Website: crate-barrel
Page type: billing-address
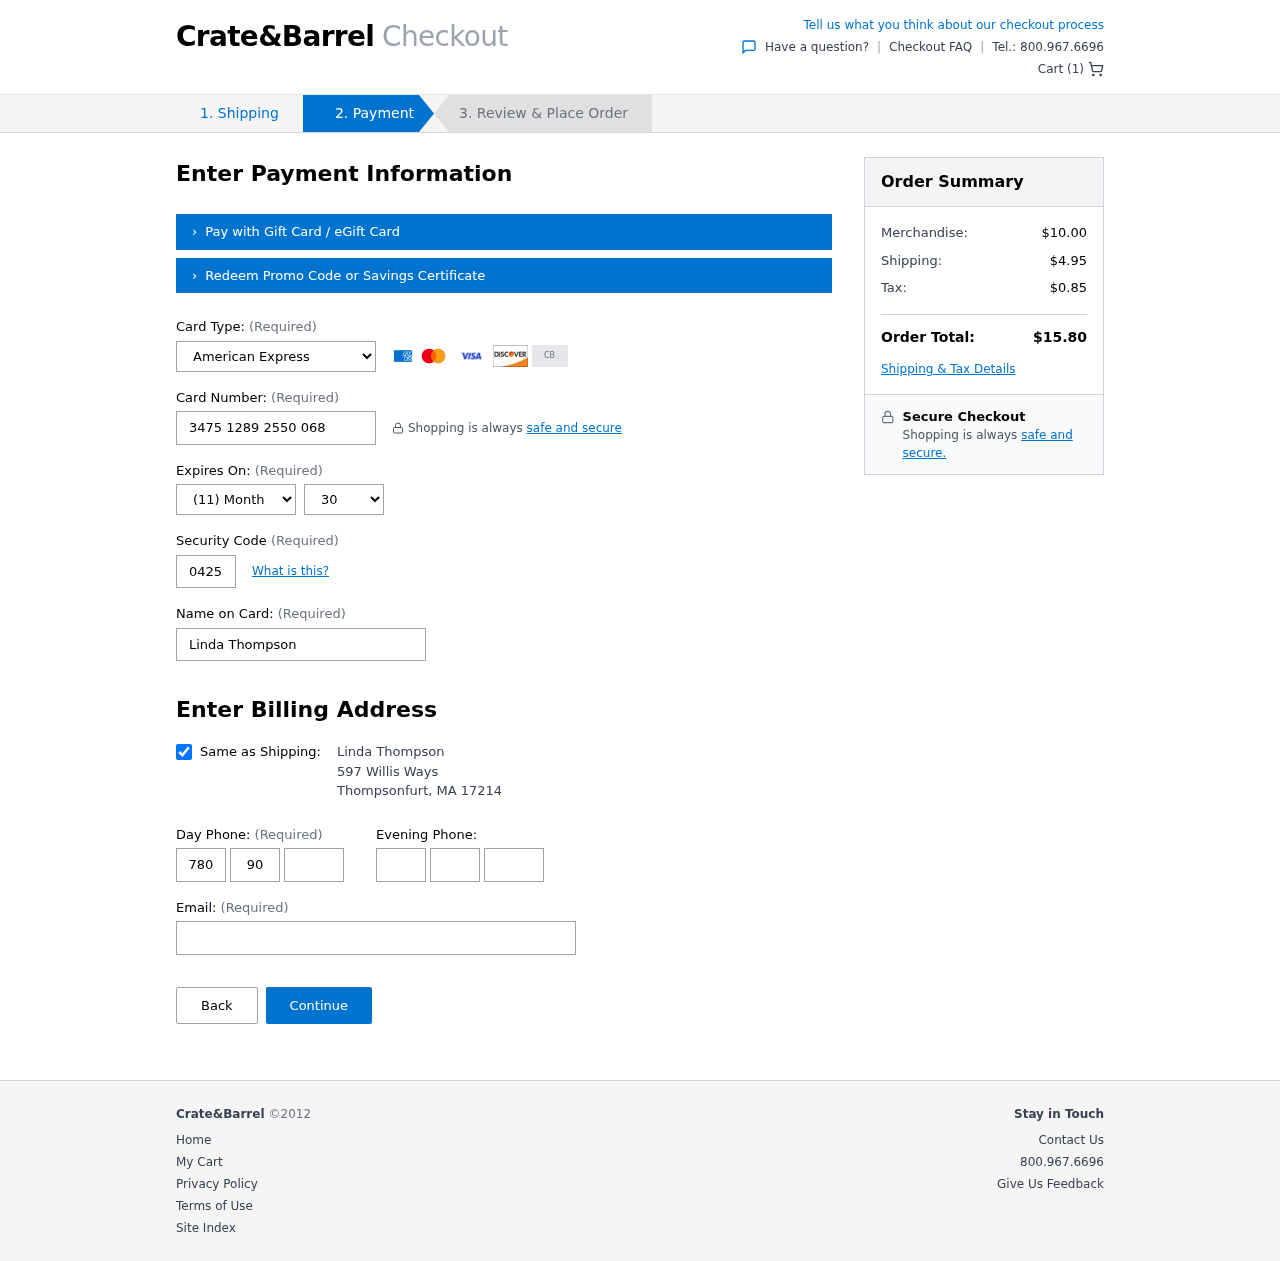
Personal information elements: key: PII_CARD_CVV
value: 0425
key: PII_CARD_EXPIRY_MONTH
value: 11
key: PII_CARD_EXPIRY_YEAR
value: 30
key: PII_CARD_NUMBER
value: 3475 1289 2550 068
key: PII_CARD_TYPE
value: American Express
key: PII_CITY
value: Thompsonfurt
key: PII_EMAIL
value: linda.thompson@gmail.com
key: PII_FULLNAME
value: Linda Thompson
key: PII_PHONE_ALT_AREA
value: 287
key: PII_PHONE_ALT_PREFIX
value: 666
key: PII_PHONE_ALT_SUFFIX
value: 2065
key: PII_PHONE_AREA
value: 780
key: PII_PHONE_PREFIX
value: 900
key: PII_PHONE_SUFFIX
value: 5216
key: PII_POSTCODE
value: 17214
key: PII_STATE_ABBR
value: MA
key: PII_STREET
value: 597 Willis Ways
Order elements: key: ORDER_NUM_ITEMS
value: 1
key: ORDER_SUBTOTAL
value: $10.00
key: ORDER_SHIPPING_COST
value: $4.95
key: ORDER_TAX
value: $0.85
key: ORDER_TOTAL
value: $15.80